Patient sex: F
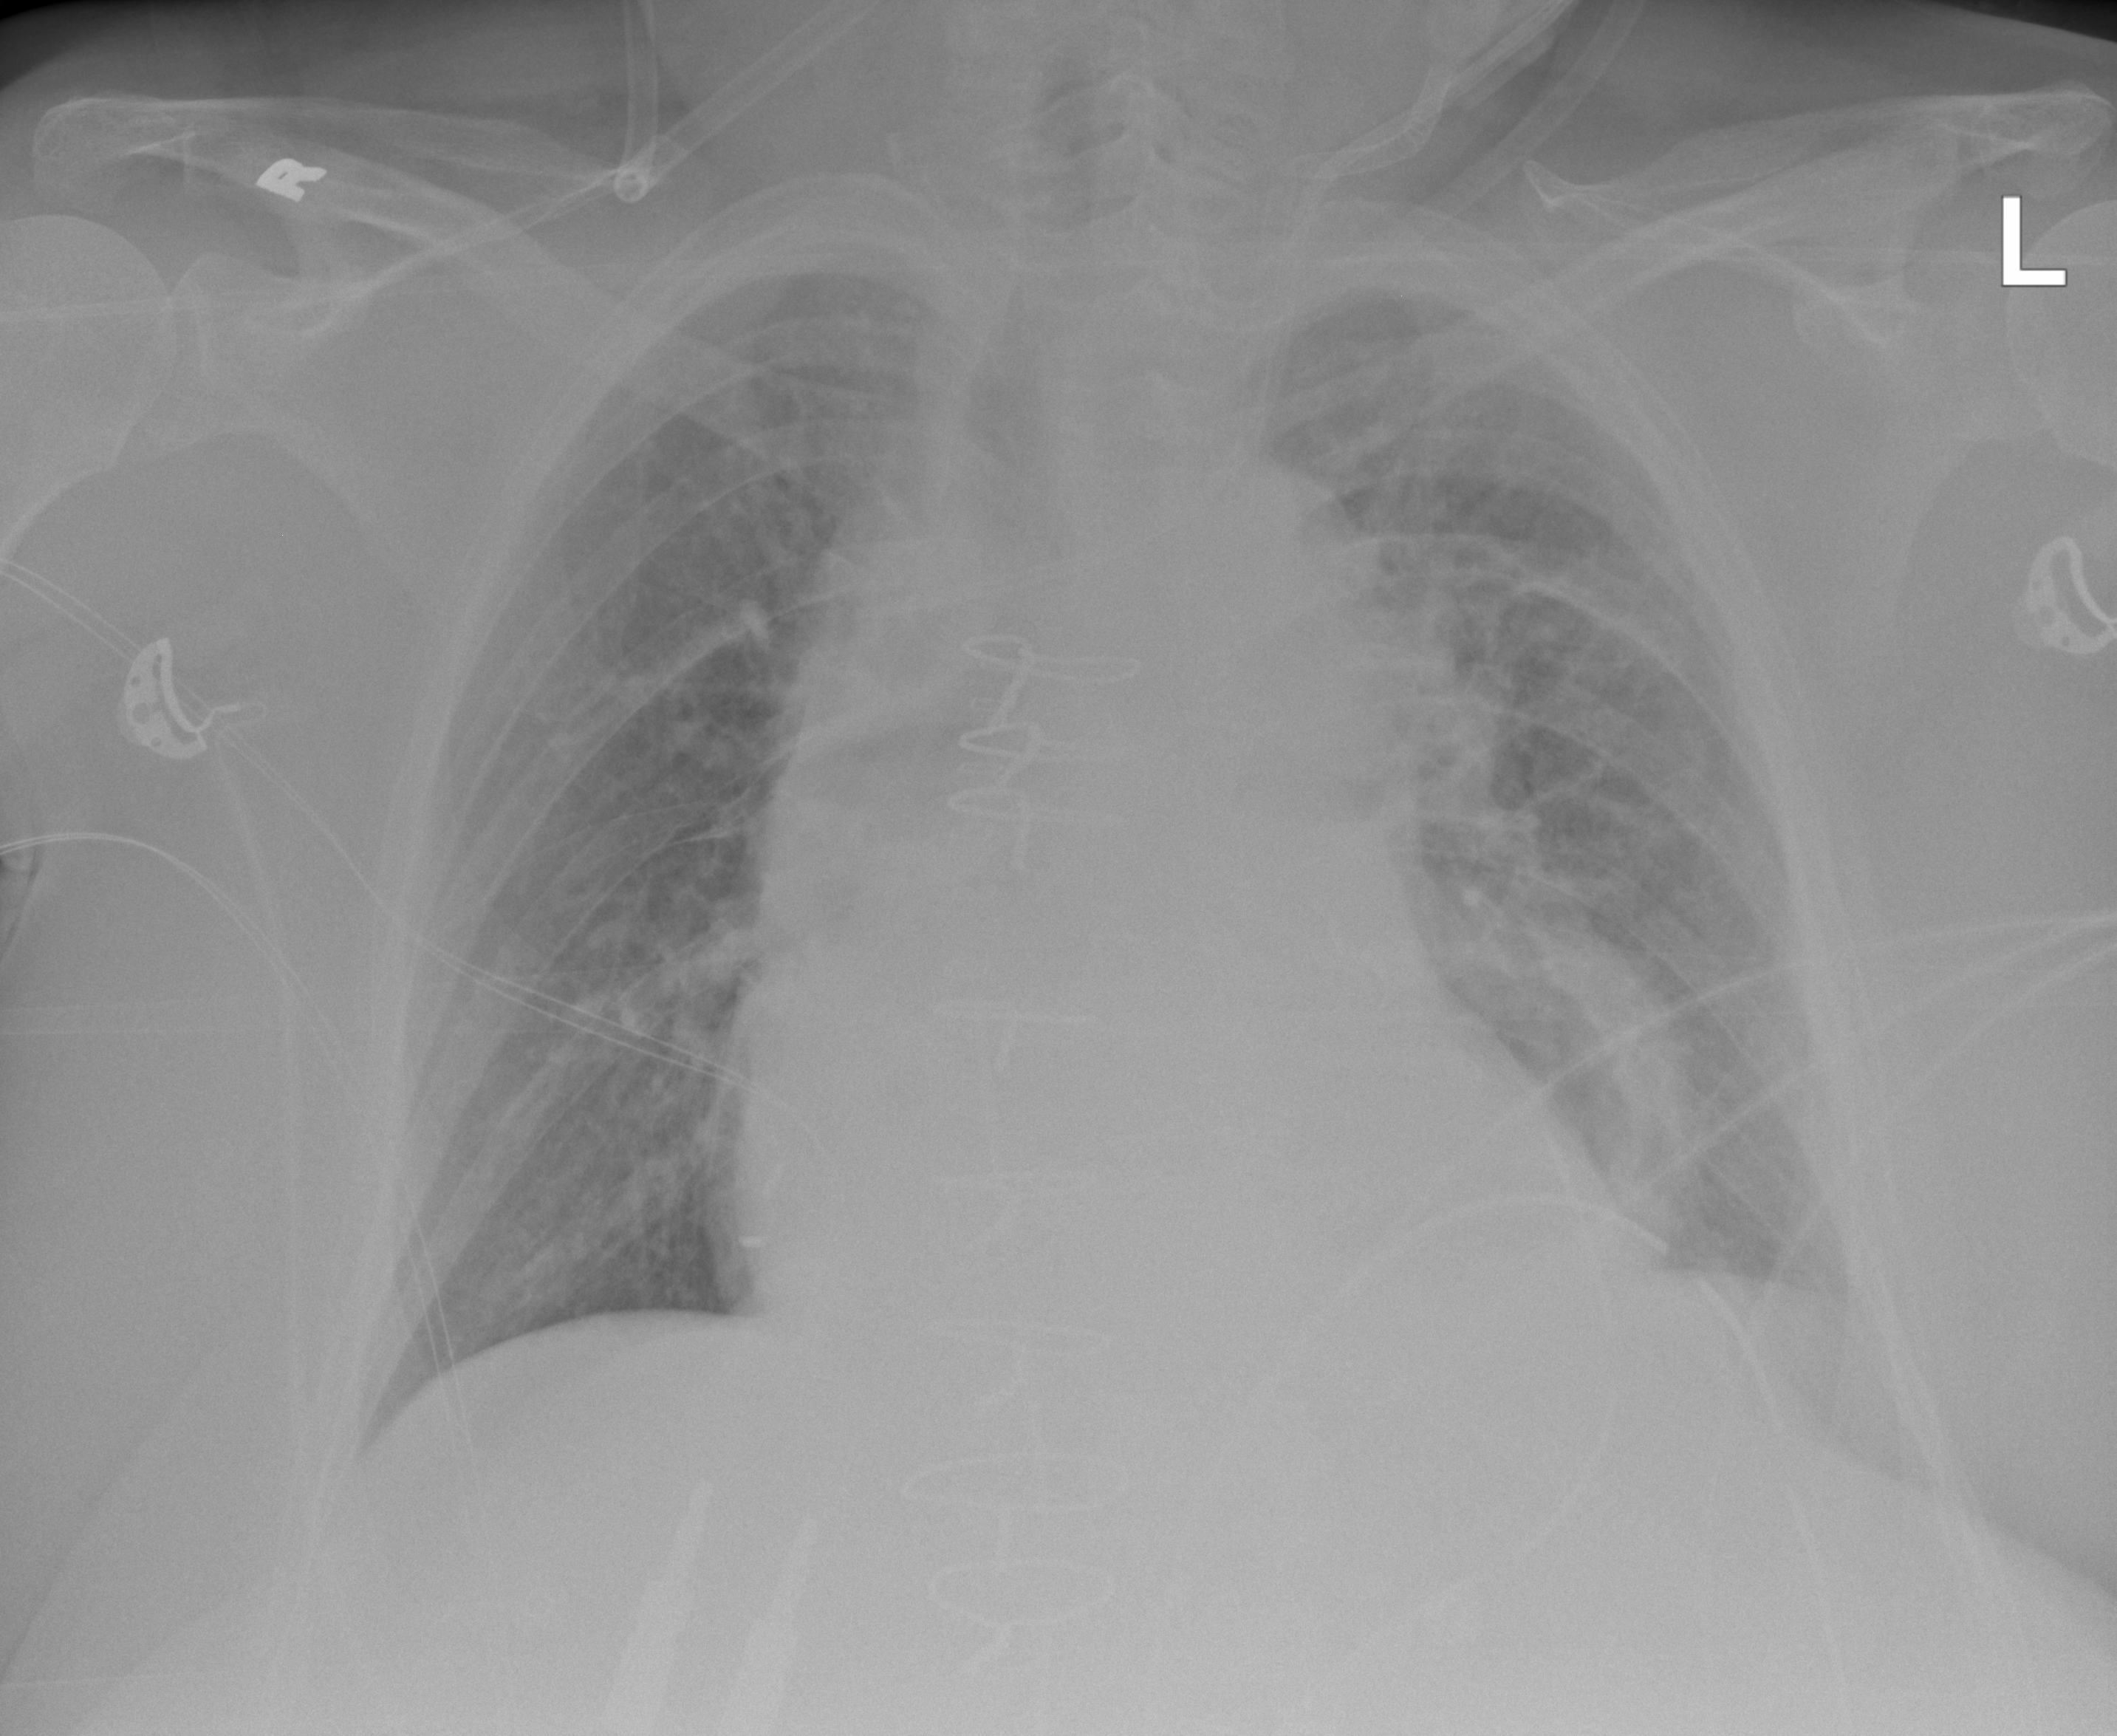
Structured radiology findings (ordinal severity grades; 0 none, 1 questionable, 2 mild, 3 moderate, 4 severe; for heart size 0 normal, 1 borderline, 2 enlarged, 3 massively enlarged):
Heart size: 2
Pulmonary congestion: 2
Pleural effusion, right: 0
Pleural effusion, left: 0
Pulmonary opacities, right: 2
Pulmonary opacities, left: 2
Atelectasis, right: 0
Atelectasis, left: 2